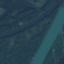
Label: River